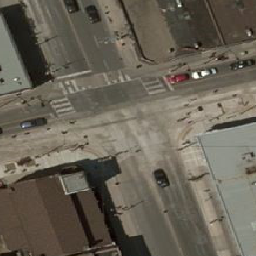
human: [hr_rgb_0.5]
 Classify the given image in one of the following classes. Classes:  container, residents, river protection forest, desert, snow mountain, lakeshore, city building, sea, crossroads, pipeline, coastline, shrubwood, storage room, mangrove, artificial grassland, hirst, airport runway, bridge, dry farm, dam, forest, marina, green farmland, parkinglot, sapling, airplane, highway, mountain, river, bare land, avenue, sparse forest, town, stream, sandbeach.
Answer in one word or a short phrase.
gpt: crossroads